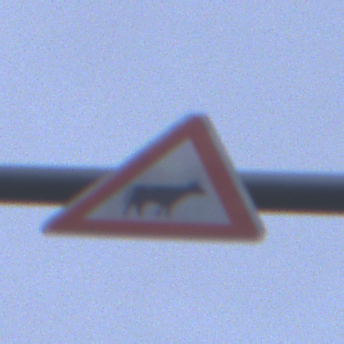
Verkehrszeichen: ViehtriebLinks
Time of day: SunriseSunset
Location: Outdoor (Urban)
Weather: PartlyCloudy
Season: NotSpecified
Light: Natural